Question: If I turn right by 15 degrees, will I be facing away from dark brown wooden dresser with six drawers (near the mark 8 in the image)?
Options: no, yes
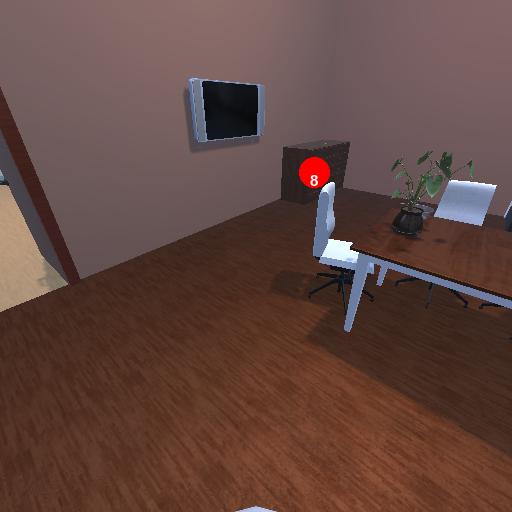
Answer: no